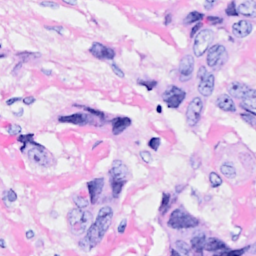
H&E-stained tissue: Breast